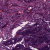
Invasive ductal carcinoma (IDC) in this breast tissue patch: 0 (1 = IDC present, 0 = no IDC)